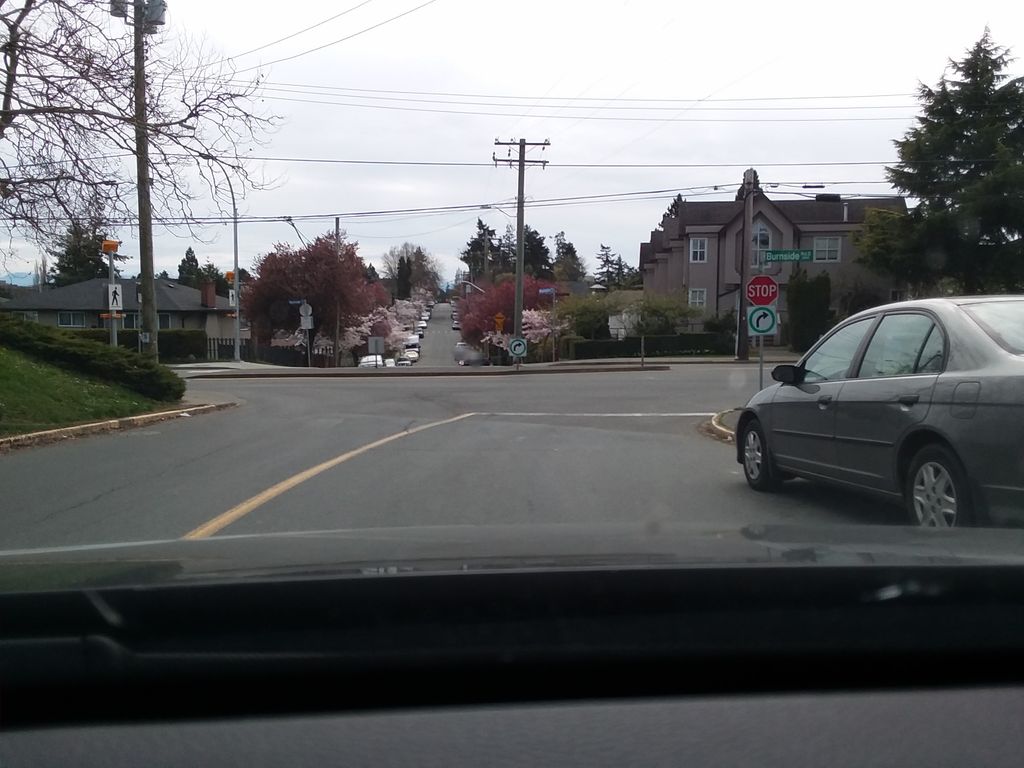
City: victoria